Field crop: maize
Growth stage: 2
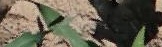
Species: maize